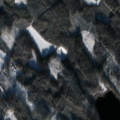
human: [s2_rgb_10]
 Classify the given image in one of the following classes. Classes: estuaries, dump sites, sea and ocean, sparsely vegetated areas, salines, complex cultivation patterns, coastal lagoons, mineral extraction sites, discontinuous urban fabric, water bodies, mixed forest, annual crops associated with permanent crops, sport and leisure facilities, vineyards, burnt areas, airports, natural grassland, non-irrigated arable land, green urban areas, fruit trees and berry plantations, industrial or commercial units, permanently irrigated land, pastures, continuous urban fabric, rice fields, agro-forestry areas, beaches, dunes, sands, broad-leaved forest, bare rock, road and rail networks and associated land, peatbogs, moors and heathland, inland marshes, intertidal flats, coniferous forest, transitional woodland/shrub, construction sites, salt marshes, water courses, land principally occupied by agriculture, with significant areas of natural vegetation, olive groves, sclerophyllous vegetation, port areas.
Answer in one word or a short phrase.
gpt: non-irrigated arable land, broad-leaved forest, coniferous forest, mixed forest, water bodies